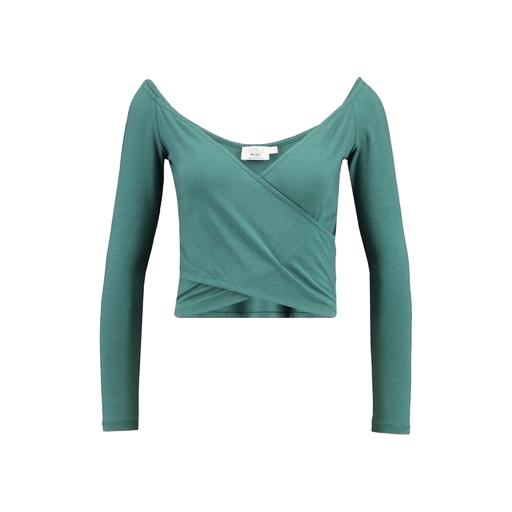
green long sleeve wrap top, green crop top, green long sleeves, white background